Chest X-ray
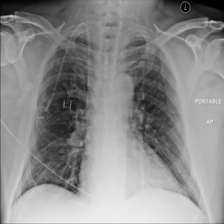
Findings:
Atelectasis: negative
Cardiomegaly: negative
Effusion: negative
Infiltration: negative
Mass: negative
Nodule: negative
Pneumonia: negative
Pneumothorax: negative
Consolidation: negative
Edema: negative
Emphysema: negative
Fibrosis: negative
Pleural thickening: negative
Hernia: negative